Interaction volume radius: 10 \u00c5
Interaction volume height: 10 \u00c5
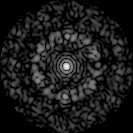
Disorder parameter: 0.7699